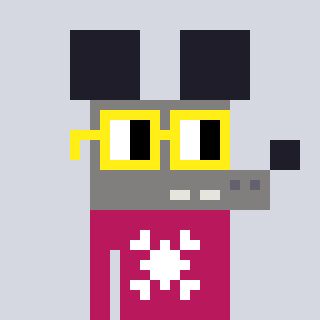
a pixel art character with square yellow glasses, a mouse-shaped head and a darkpink-colored body on a cool background